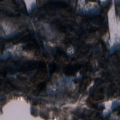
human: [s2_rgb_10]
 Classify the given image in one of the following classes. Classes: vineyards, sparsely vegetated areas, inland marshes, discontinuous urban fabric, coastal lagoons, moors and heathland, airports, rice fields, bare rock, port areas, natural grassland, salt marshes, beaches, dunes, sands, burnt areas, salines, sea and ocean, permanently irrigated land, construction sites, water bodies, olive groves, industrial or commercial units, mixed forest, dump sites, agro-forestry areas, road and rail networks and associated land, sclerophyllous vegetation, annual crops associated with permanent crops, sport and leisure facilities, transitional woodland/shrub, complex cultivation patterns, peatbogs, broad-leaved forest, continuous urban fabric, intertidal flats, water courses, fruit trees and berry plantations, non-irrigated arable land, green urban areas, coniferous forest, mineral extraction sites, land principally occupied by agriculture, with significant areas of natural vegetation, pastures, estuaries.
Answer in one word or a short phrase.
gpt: coniferous forest, mixed forest, water bodies